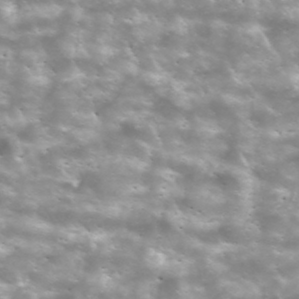
Label: non_frost